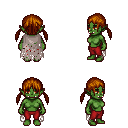
a pixel art fantasy rpg character, female body template, orc, green skin, gray tattered cape, red pants, brunette twin-tailed hairstyle, four views (front, back, left, right), 2x2 character sprite sheet, small pixel art, hard edges, no anti-aliasing